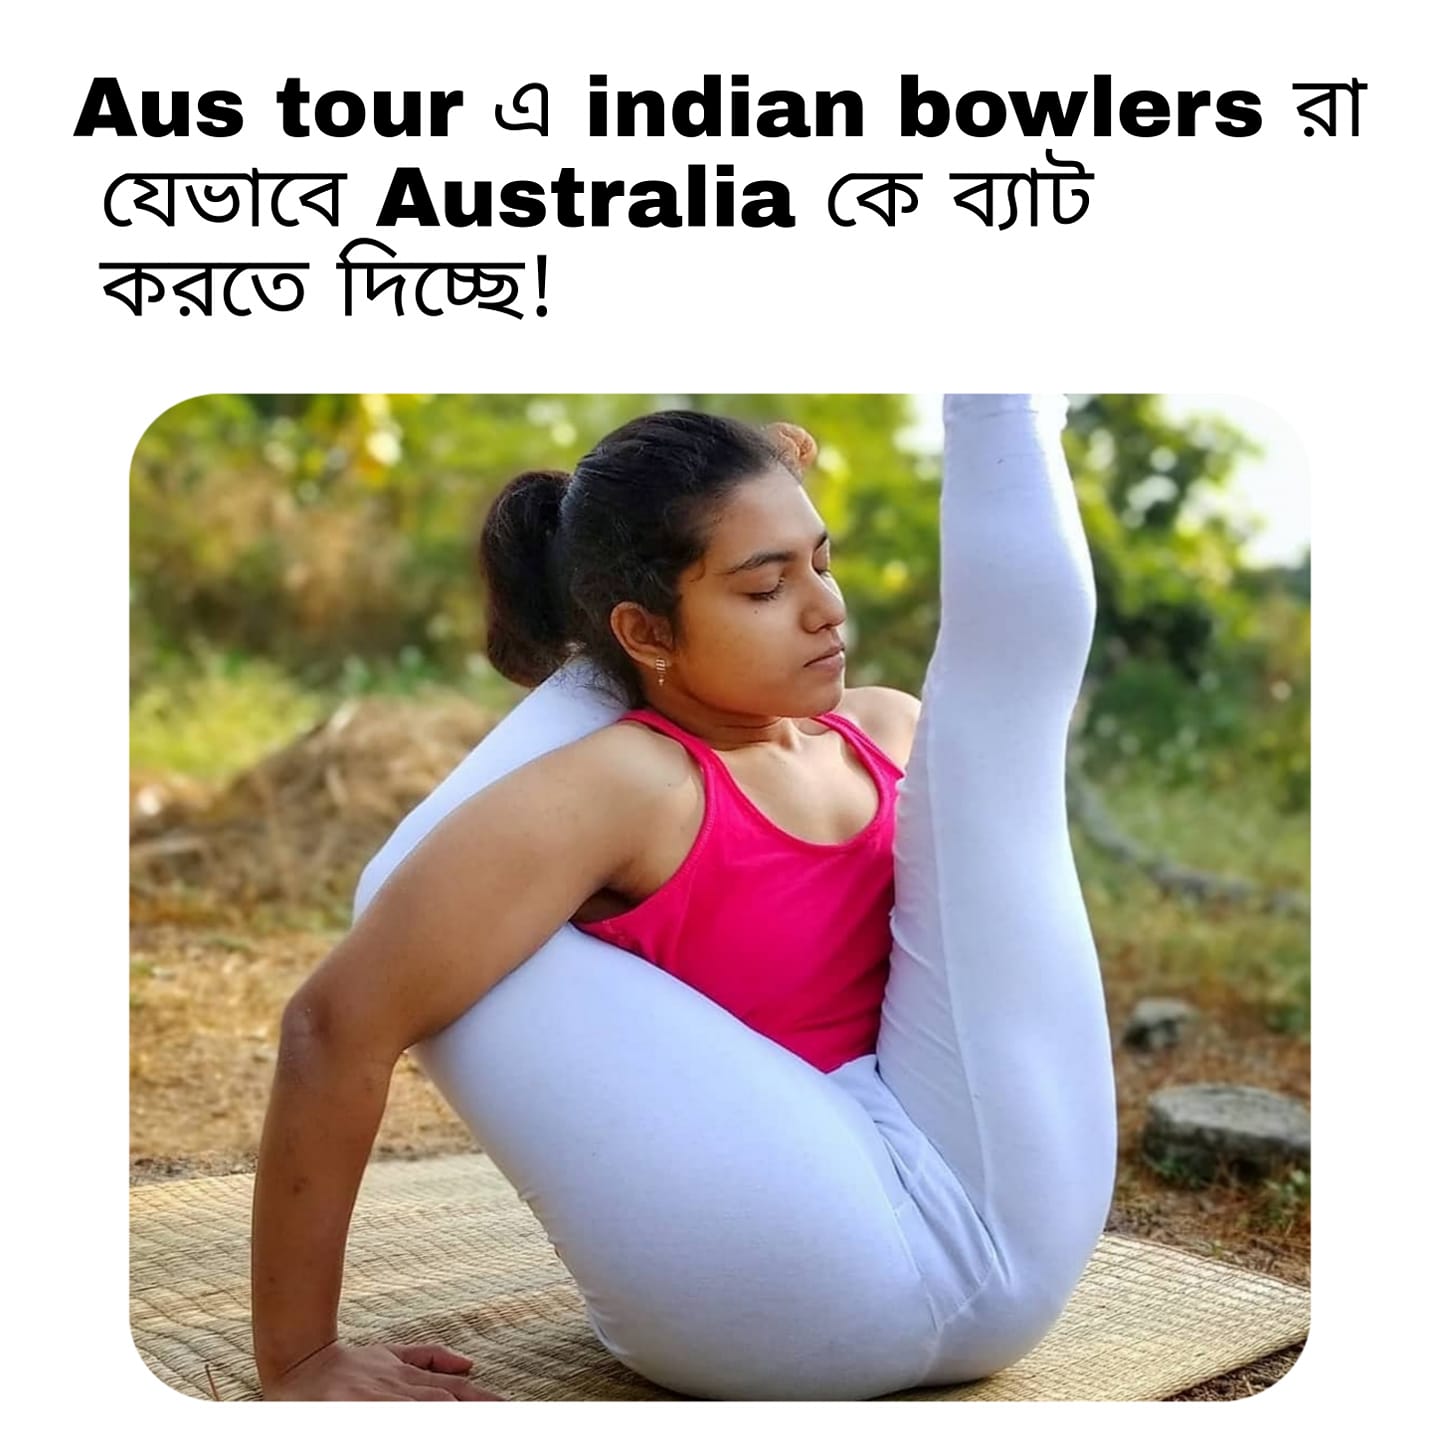
Caption: Aus tour এ indian bowlers রা যেভাবে Australia কে ব্যাট করতে দিচ্ছে !
Label: hate